Field crop: maize
Growth stage: 2
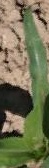
Species: maize